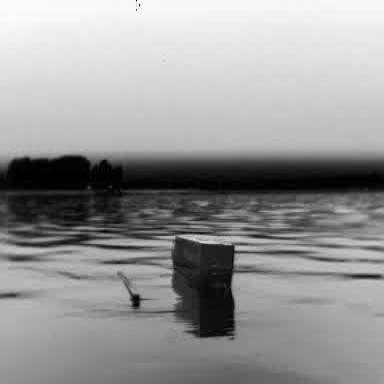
There is a fishing_boat in the infrared image.